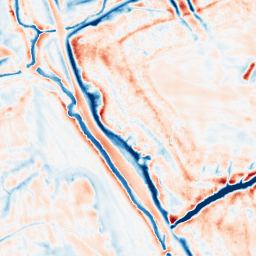
Category: edge_preserving
Decomposition family: bilateral
Decomposition parameters: d: 21
sigma_color: 50
sigma_space: 75
Upsampling method: bilinear
Upsampling parameters: scale: 8
Upsampling scale: 8